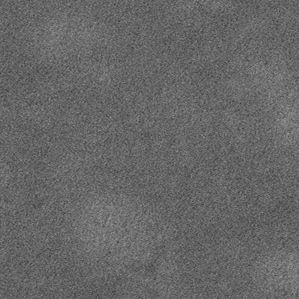
Label: frost